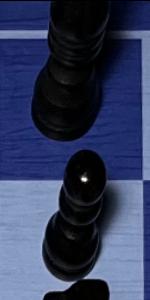
Label: Pawn_Black